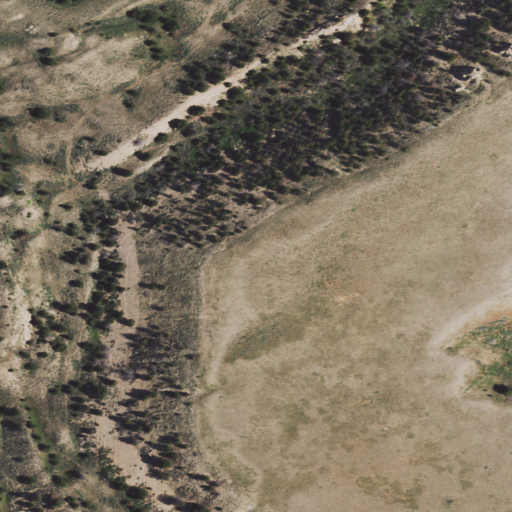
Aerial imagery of mountain in Wyoming named Bear Mountain containing shrub, evergreen forest, and grassland